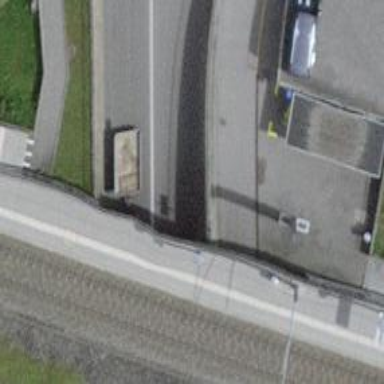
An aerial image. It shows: Secondary road passing through tunnel with asphalt surface.